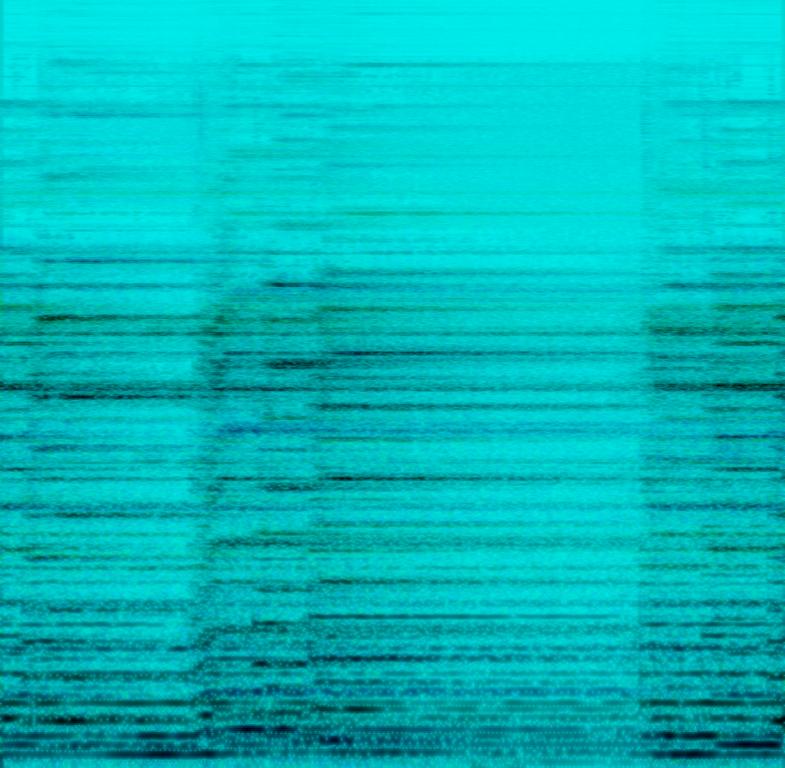
The song is an instrumental. The song is slow tempo with eerie sounds created by an effects module playing chords. The song is eerie and haunting . The audio quality is very poor.